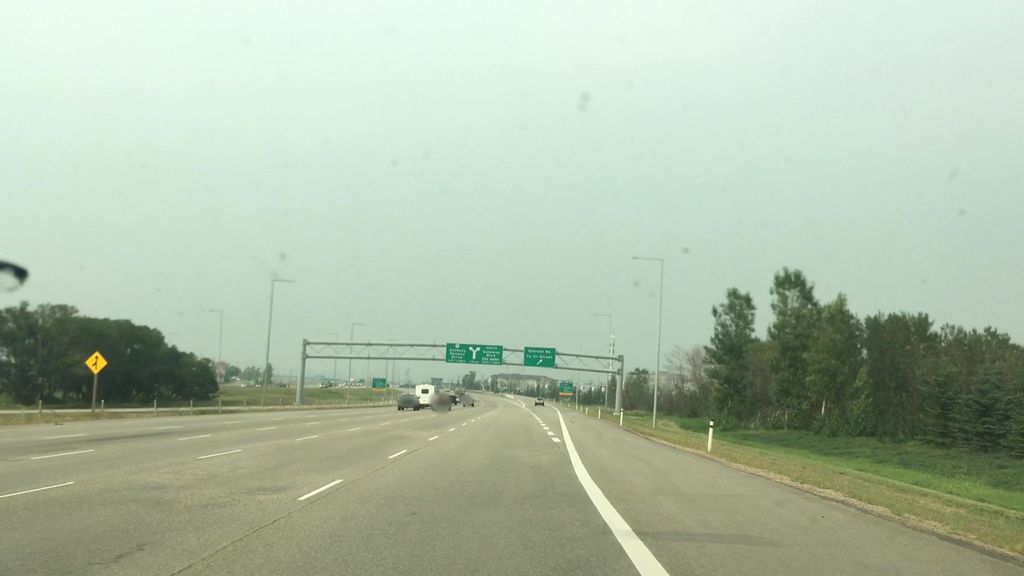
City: edmonton